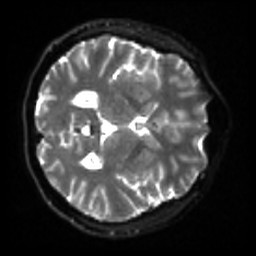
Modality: sbref
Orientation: axial
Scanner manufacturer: siemens
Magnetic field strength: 3 T
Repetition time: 4 s
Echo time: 0.0594 s